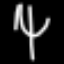
Label: fork